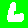
Digit: 6